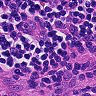
Metastatic tissue present: no